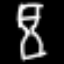
Label: hourglass